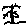
Label: tree